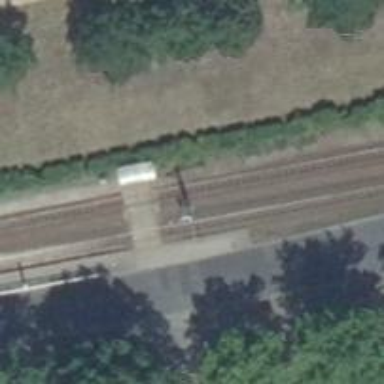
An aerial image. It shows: Shelter for public transport.